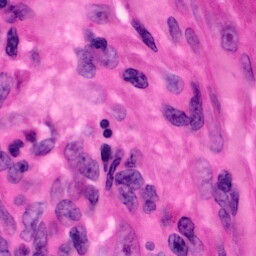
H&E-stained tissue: Pancreatic